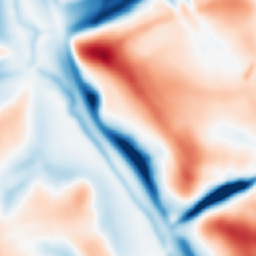
Category: multiscale
Decomposition family: dog
Decomposition parameters: sigma_low: 3
sigma_high: 20
Upsampling method: nearest
Upsampling parameters: scale: 4
Upsampling scale: 4